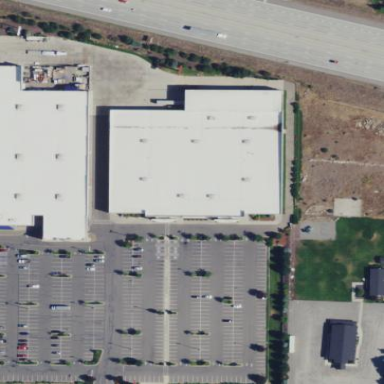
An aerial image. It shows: Department store building.